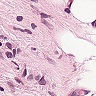
Metastatic tissue present: yes